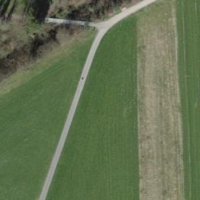
EUNIS habitat code: 52
Species observed at this site:
Prunus padus